Question: I have the following error:
> "tribute 'gradework' for Feedback."
In the link is the screen of the rails console and the parameters that are sent are:
'''
"{" feedback "=> {" anotations "=>" Holiiii "," score "=>" 12 " 1 "," user "=>" # <User: 0x007f4674123f38> "}}"
'''
Error Image:

feedback.rb
'''
class CreateFeedbacks < ActiveRecord::Migration[5.0]
def change
create_table :feedbacks do |t|
t.text :anotations
t.integer :score
t.references :gradework, foreign_key: true
t.references :user, foreign_key: true
t.timestamps
end
end
end
'''
schema.rb
'''
create_table "feedbacks", force: :cascade do |t|
t.text "anotations"
t.integer "score"
t.integer "gradework_id"
t.integer "user_id"
t.datetime "created_at", null: false
t.datetime "updated_at", null: false
t.index ["gradework_id"], name: "index_feedbacks_on_gradework_id", using: :btree
t.index ["user_id"], name: "index_feedbacks_on_user_id", using: :btree
end
create_table "gradeworks", force: :cascade do |t|
t.string "name"
t.text "description"
t.string "status"
t.date "delivery_date"
t.date "begin_date"
t.time "hour"
t.text "locale"
t.string "semester"
t.datetime "created_at", null: false
t.datetime "updated_at", null: false
t.string "file"
end
'''
feedbackController:
'''
def create
@feedback = Feedback.new(feedback_params)
respond_to do |format|
if @feedback.save!
format.html { redirect_to @feedback, notice: 'Feedback was successfully created.' }
format.json { render :show, status: :created, location: @feedback }
else
format.html { render :new, notice: 'Feedback was not created.' }
format.json { render json: @feedback.errors, status: :unprocessable_entity }
end
end
end
def feedback_params
params.require(:feedback).permit(:anotations, :score, :gradework, :user)
end
'''
view:
'''
<form role="form" id="newForm" action="/feedbacks" method="post">
<div class="form-group">
Comentario:<br>
<textarea type="text" rows="5" class="form-control"
id="inputAnotations" placeholder="Ingrese su comentario" name="feedback[anotations]" required></textarea>
<br><br>
</div>
<div class="form-group">
Score:<br>
<input type="number" class="form-control" name="feedback[score]">
</div>
<div class="form-group">
<label for="gradework">Tesis:</label>
<%= select_tag(:gradework, options_from_collection_for_select(@grad_jury ,:id, :name), :prompt => "Ninguno", class: "form-control", name: "feedback[gradework]") %>
</div>
<div class="form-group">
<%#User:<br>%>
<input type="hidden" class="form-control" name="feedback[user]" value= <%= @cUser %>>
</div>
<br><br>
<button type="submit" class="btn btn-default" data-dismiss="">Agregar</button>
<!-- <input type="submit" value="Agregar"> -->
</form>
'''
I do not know what's wrong!
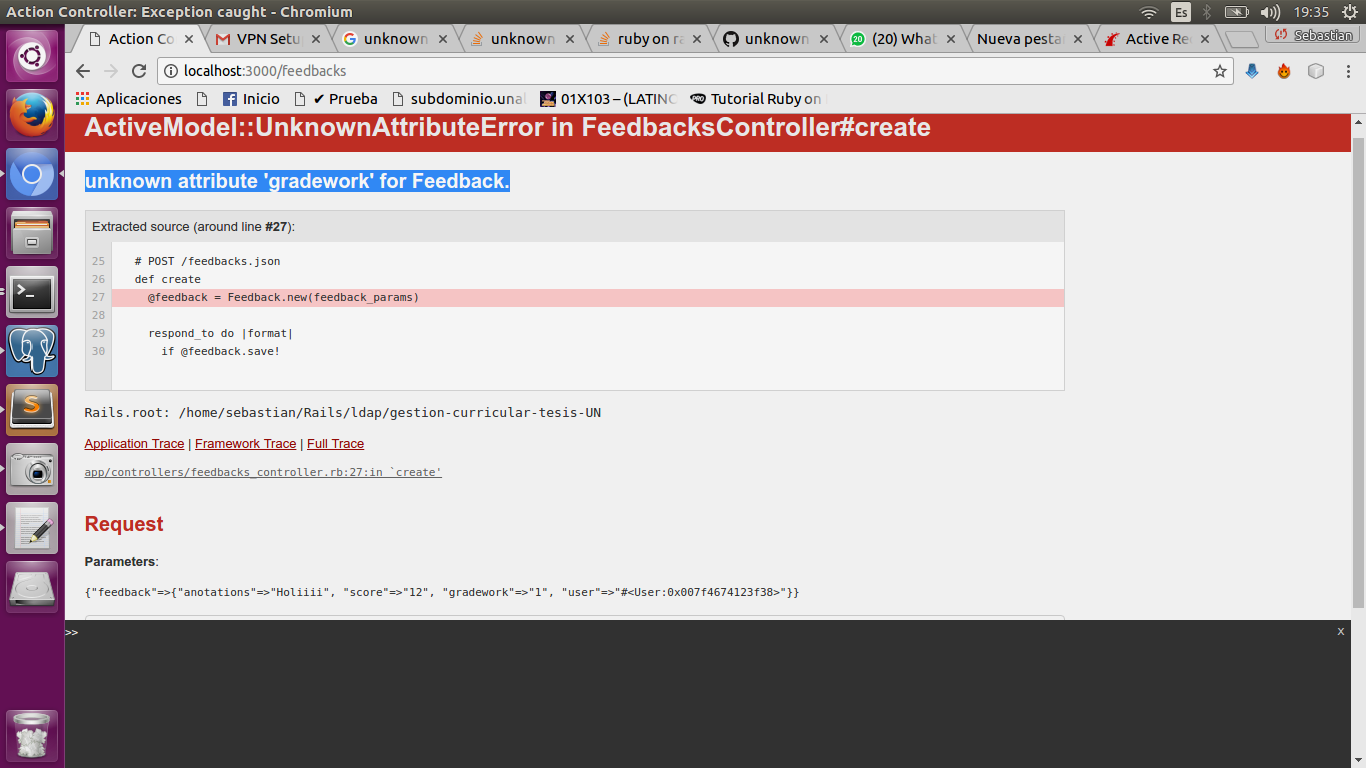
Answer: The problem seems to be here:
'''
<%= select_tag(:gradework, options_from_collection_for_select(@grad_jury ,:id, :name), :prompt => "Ninguno", class: "form-control", name: "feedback[gradework]") %>
'''
Your form is sending a 'gradework' attribute that is not in your model ('Feedback'), so you need to send 'gradework_id' instead, so try chaning the above line to this:
'''
<%= select_tag(:gradework_id, options_from_collection_for_select(@grad_jury ,:id, :name), :prompt => "Ninguno", class: "form-control", name: "feedback[gradework_id]") %>
'''
That will send 'gradework_id' as a parameter with whatever value is chosen in the 'select'.